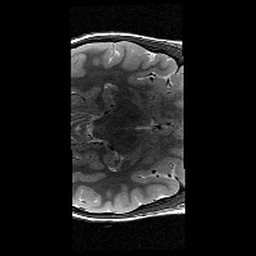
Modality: T2w
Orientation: axial
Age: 9
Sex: male
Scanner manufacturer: siemens
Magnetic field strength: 3 T
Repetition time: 9.23 s
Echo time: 0.067 s